Interaction volume radius: 5 \u00c5
Interaction volume height: 20 \u00c5
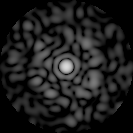
Disorder parameter: 0.7881